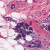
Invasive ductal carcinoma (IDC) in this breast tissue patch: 0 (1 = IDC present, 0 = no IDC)